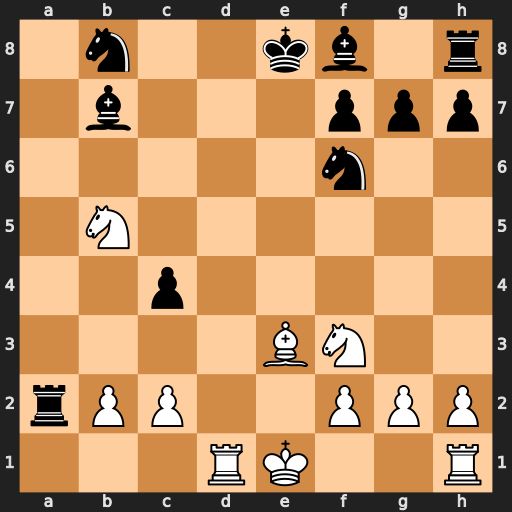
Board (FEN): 1n2kb1r/1b3ppp/5n2/1N6/2p5/4BN2/rPP2PPP/3RK2R
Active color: w
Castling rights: Kk
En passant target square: -
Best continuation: Nc7+ Ke7 Bc5#